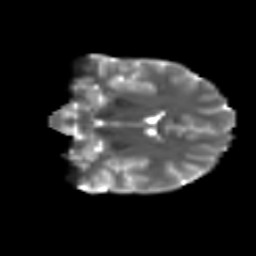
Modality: T2w
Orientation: coronal
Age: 16
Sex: female
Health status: ill
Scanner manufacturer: ge
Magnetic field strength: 3 T
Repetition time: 6.752 s
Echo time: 0.079 s